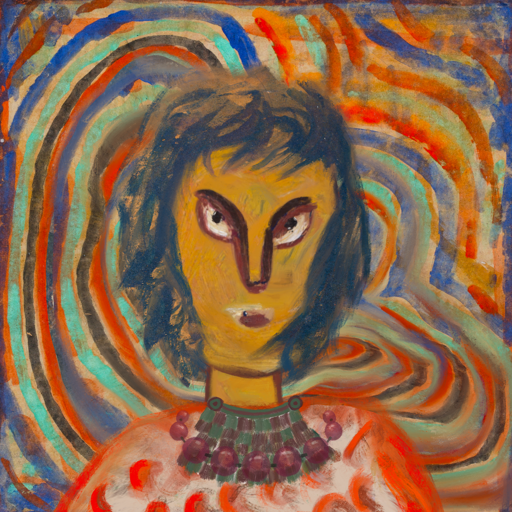
Background: Sisters, Head And Neck Front: After_Raid, Face Front: After_Raid, Bust: Rupkatha, Hair Front: InTheSun, Head Accessory: Blank, Second Necklace: After_Raid, Necklace: Irani_2, Baby: Blank